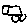
Label: car